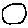
Label: circle